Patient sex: F
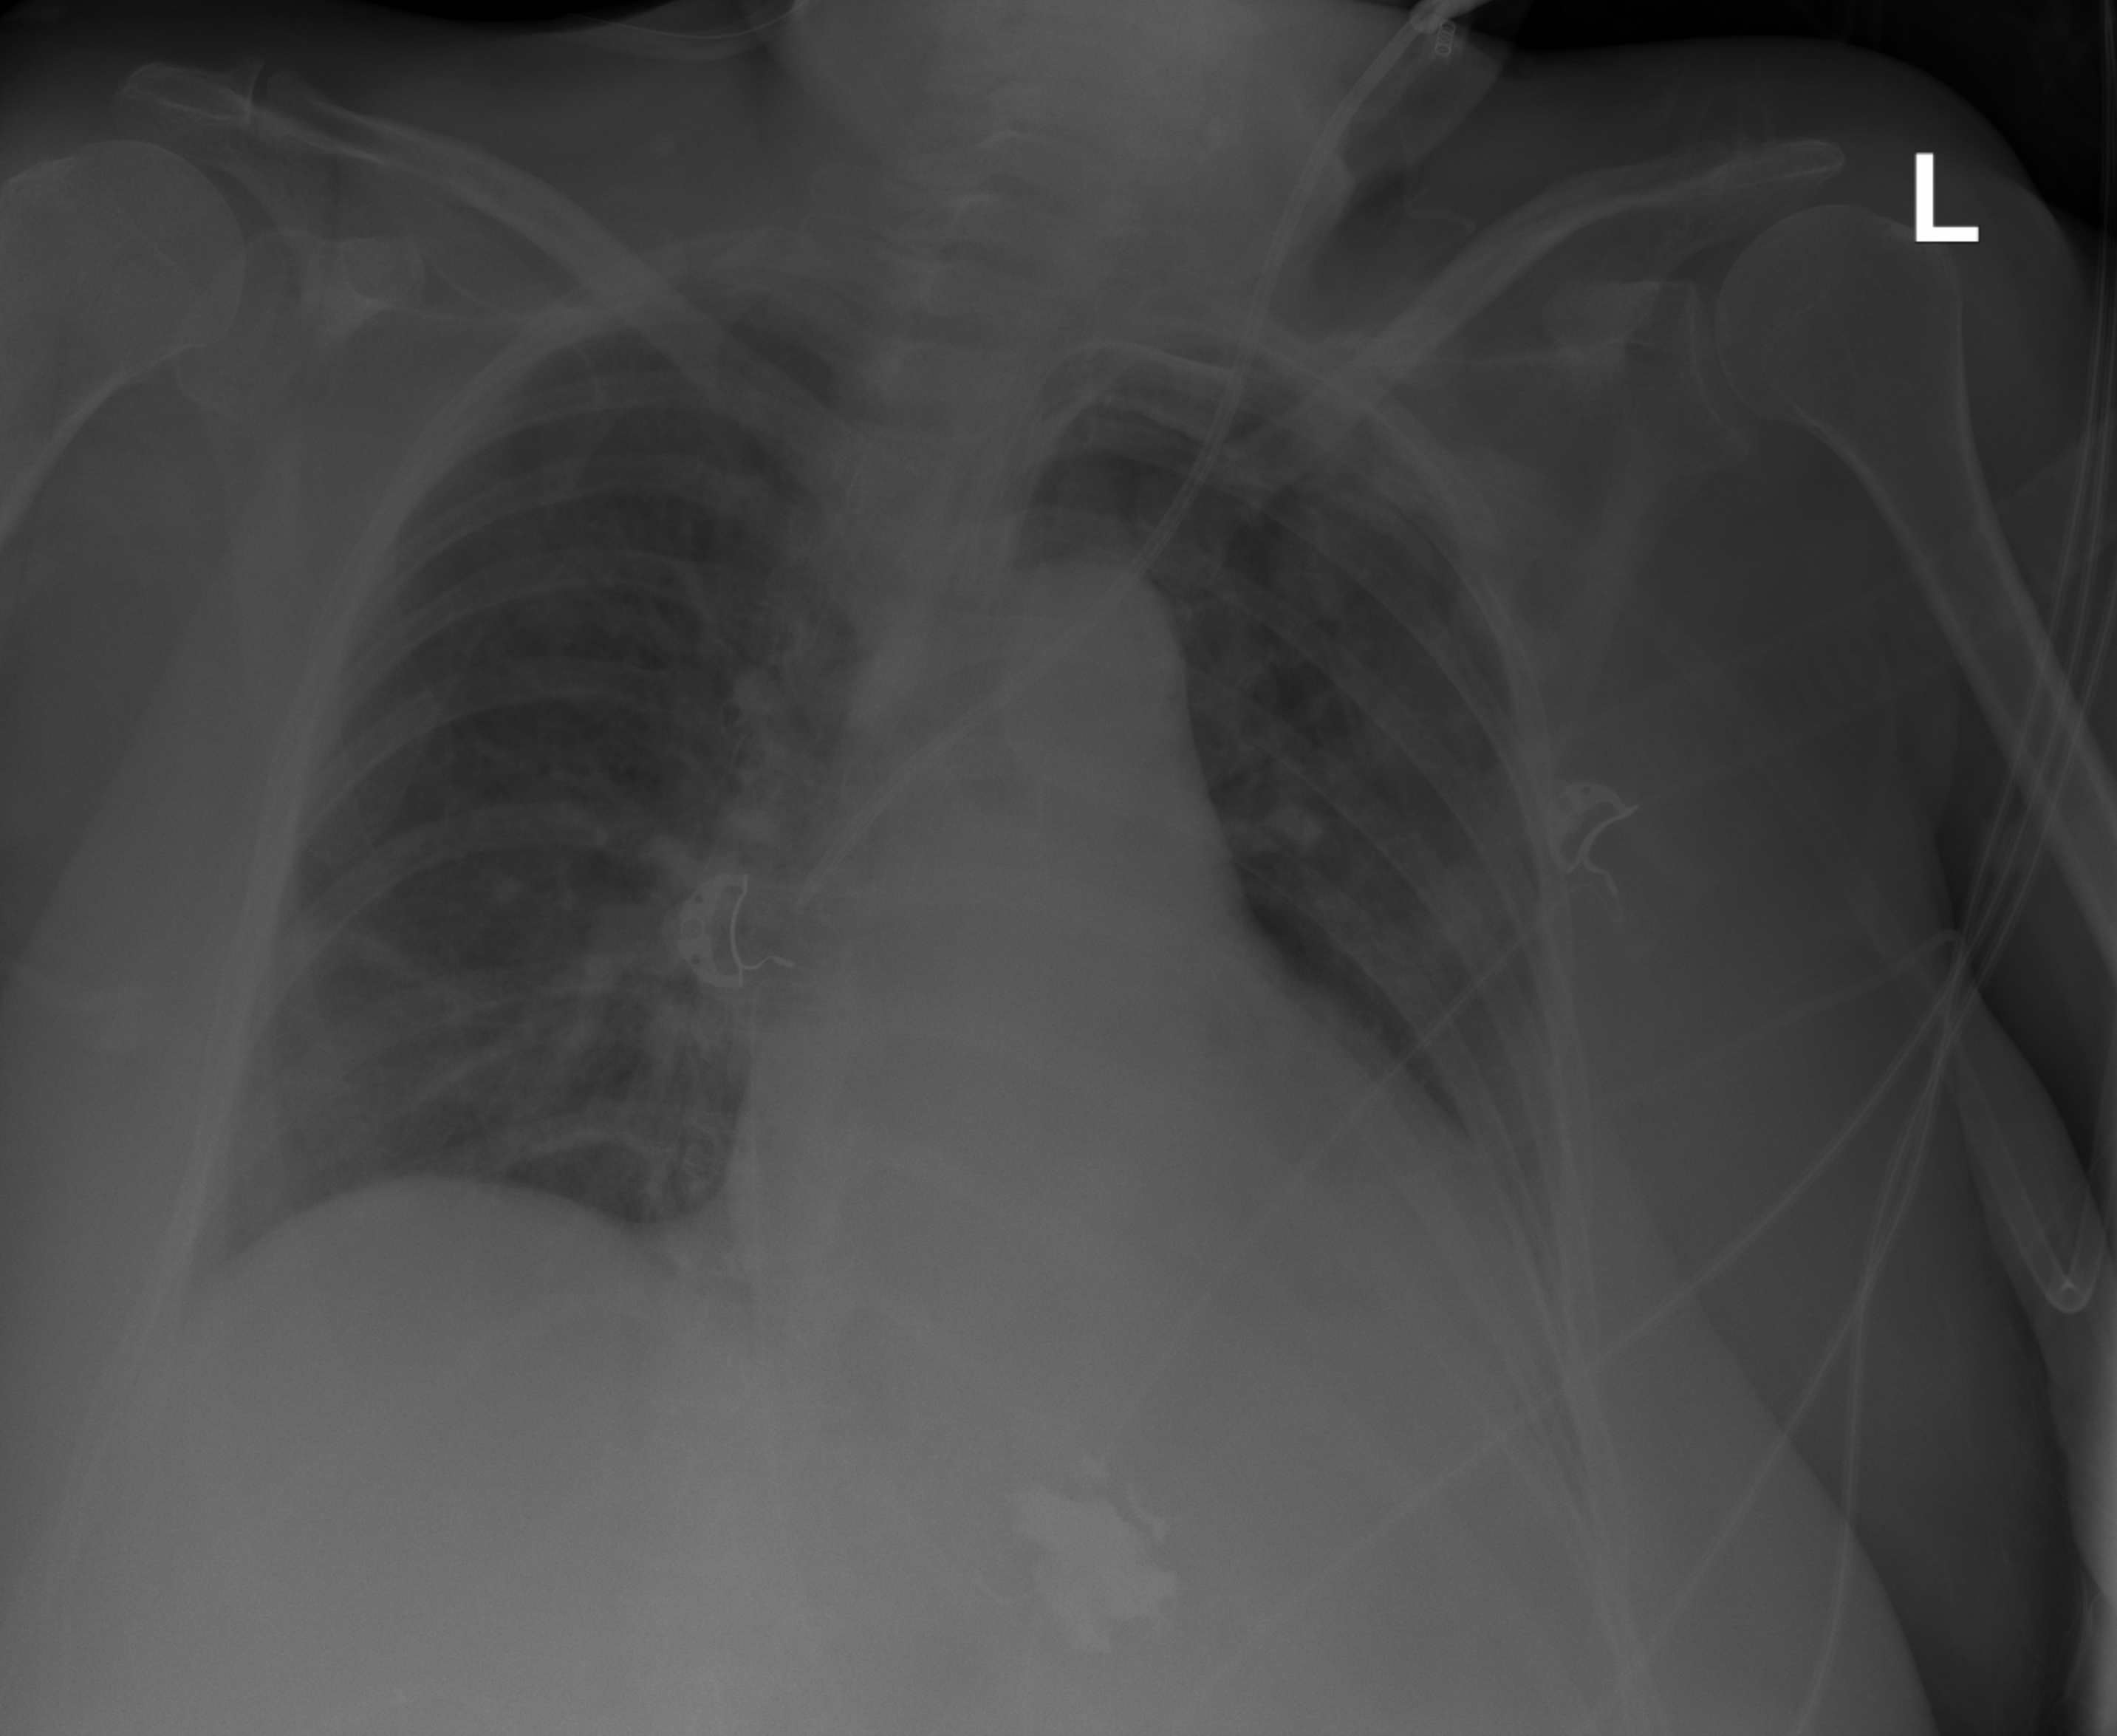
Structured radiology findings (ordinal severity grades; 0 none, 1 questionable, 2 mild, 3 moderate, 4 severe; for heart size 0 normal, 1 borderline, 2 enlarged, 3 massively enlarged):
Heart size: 2
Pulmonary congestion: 2
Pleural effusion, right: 0
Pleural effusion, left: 2
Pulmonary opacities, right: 0
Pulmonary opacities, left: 0
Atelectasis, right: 2
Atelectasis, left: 2